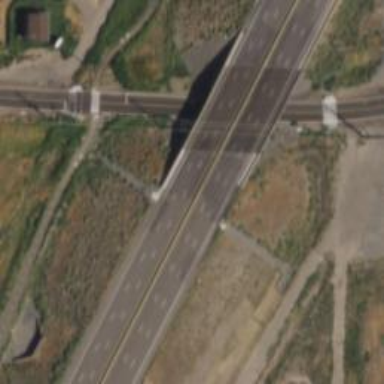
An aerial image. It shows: Bridge over trunk highway expressway.